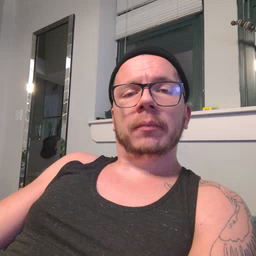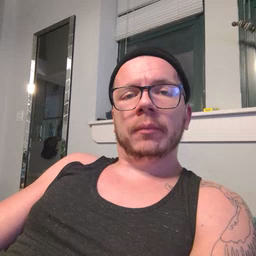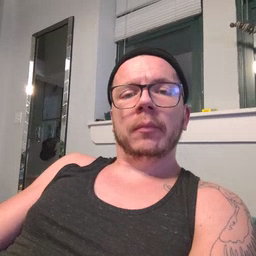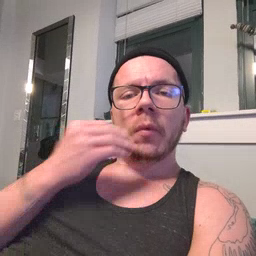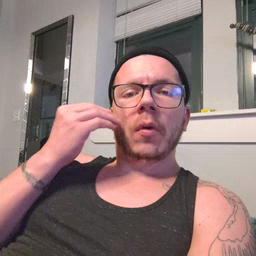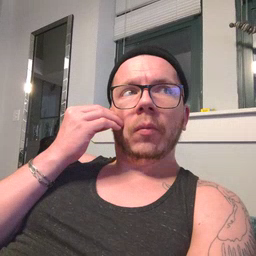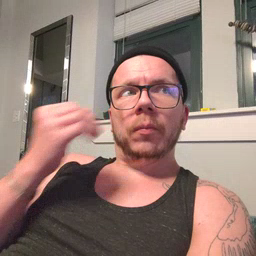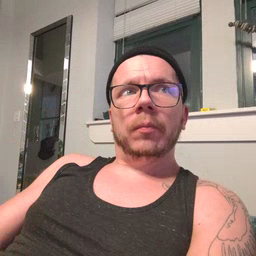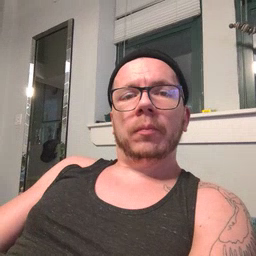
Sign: home